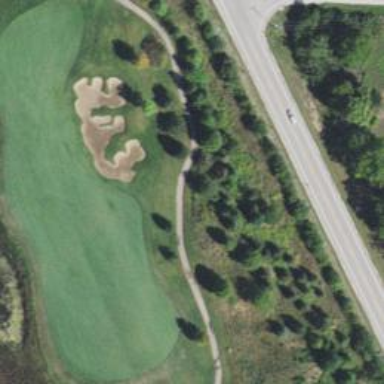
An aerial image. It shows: Service road used as golf cart path.